Question: Continuing my studies in Dependency Injection, I have some doubt about the relationship between some projects and their dependencies.

I created the IocConfig class in 'App_Start' folder
'''
public class IocConfig
{
public static void ConfigurarDependencias()
{
IKernel kernel = new StandardKernel();
kernel.Bind<IReceitaRepository>().To<SqlReceitaRepository>();
DependencyResolver.SetResolver(new NinjectDependencyResolver(kernel));
}
}
public class NinjectDependencyResolver : IDependencyResolver
{
private readonly IResolutionRoot _resolutionRoot;
public NinjectDependencyResolver(IResolutionRoot kernel)
{
_resolutionRoot = kernel;
}
public object GetService(Type serviceType)
{
return _resolutionRoot.TryGet(serviceType);
}
public IEnumerable<object> GetServices(Type serviceType)
{
return _resolutionRoot.GetAll(serviceType);
}
}
'''
But look at the below line
'kernel.Bind<IReceitaRepository>().To<SqlReceitaRepository>();'
I can't do a reference to 'SqlReceitaRepository' because this class are in my Data Access Layer while 'App_Start' folder and 'IocConfig' are under Presentation Layer.
The 'IReceitaRepository' are in my 'Interface project' under Domain Layer and the implementation are in 'SqlReceitaRepository' class under Data Access Layer.
I'm doing something wrong ?
In my conception, I didn't have to do a reference to Data Access Layer at my Presention Layer.
'''
private readonly IReceitaRepository repositorio;
public HomeController(IReceitaRepository repositorio)
{
if (repositorio == null)
throw new ArgumentException("repositorio");
this.repositorio = repositorio;
}
'''
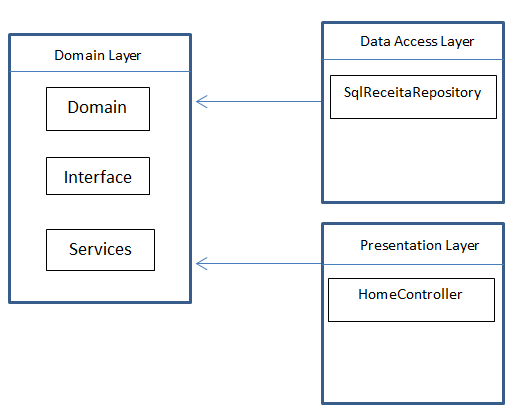
Answer: It depends, this is acceptable if you want a single point in your application to register all of your services. Something else you could do is add an API layer to your application which the domain and data access will use. This layer would contain all of your service interfaces so that they can be referenced across projects. Using this technique, you could then register your data layer services directly in this layer.
Both techniques have pros and cons. The first technique fits a more traditional application life-cycle where the application can decide which services it wants from the different module it uses. The second technique can be used when plugins are involved. In this case, the application does not know about all the services that are available and can delegate part of its initialization to the individual plugins.
As a side note, do not forget that dependency injection does not force you to use an IoC container. In the end, a simple method such as 'Buy(IProduct product)' uses the DI pattern. It depends on a product that will be provided externally. What the IoC container does is simplify this process when using this pattern with services. It is not The Pattern.